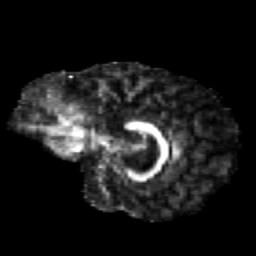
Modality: FA
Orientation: sagittal
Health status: healthy
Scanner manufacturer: siemens
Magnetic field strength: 3 T
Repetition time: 12 s
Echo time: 0.092 s